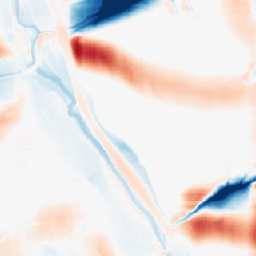
Category: morphological
Decomposition family: morphological_square
Decomposition parameters: operation: average
size: 50
Upsampling method: nearest
Upsampling parameters: scale: 8
Upsampling scale: 8